Question: I am a bit confused on how to draw a bar graph for the following example:
'''
x_lims = [1000,10000;10000,100000;100000,<PHONE>;<PHONE>,<PHONE>;<PHONE>,...
100000000;100000000,<PHONE>;<PHONE>,<PHONE>;...
<PHONE>,<PHONE>;<PHONE>,1e12];
ex1 = [2774<PHONE>;241<PHONE>;<PHONE>.<PHONE>;...
1<PHONE>;15905;1330;105;16;1];
'''
Here, x_lims is the x axis limits for each individual bar and ex1 is the count. How can I plot these on a bar graph so that the width of each individual bar along the x axis is defined by the distance between x_lims(:,1) and x_lims(:,2) and the y value is defined by ex1?
So far I have:
'''
bar(log10(x_lims(:,1)),log10(ex1));
set(gca,'Xtick',3:11,'YTick',0:9);
set(gca,'Xticklabel',10.^get(gca,'Xtick'),...
'Yticklabel',10.^get(gca,'Ytick'));
'''

But I would like to (1) have the labels to be the same as if they were created using semilogx or semilogy e.g. 10^9, and (2) I would like to remove the space between the bars, for the first bar, for example, I would like to have it extend horizontally from 1000 to 10000 and then the second bar from 10000 to 100000, and so on. How can this be done?
Just realised I can use
'''
'BarWidth', 1
'''
to define the width of the bars.
So, how to change the labels to 10^, and make the bars extend over the valkues in x_lims and not in the middle of the tick (if that makes sense)
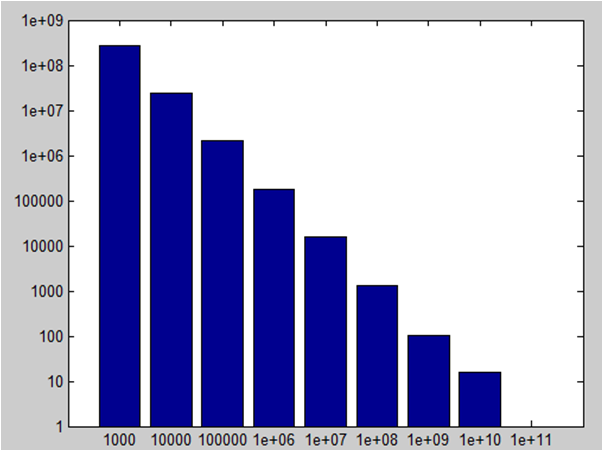
Answer: Try something along these lines. Credit goes to @Dan for the 'arrayfun' part.
'''
bar(log10(x_lims(:,1)),log10(ex1),'BarWidth',1);
labelsx = arrayfun(@(x)(['10^', num2str(x)]), log10(unique(x_lims(:))), ...
'UniformOutput', false);
labelsy = arrayfun(@(x)(['10^', num2str(x)]), get(gca,'ytick'), ...
'UniformOutput', false);
set(gca,'Xtick',2.5:11.5,'YTick',0:9);
set(gca,'Xticklabel',labelsx,'Yticklabel',labelsy);
set(gca,'TickDir', 'out') %// make ticks visible
set(gca,'Fontsize', 8) %// "separate" labels
'''